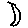
Label: moon